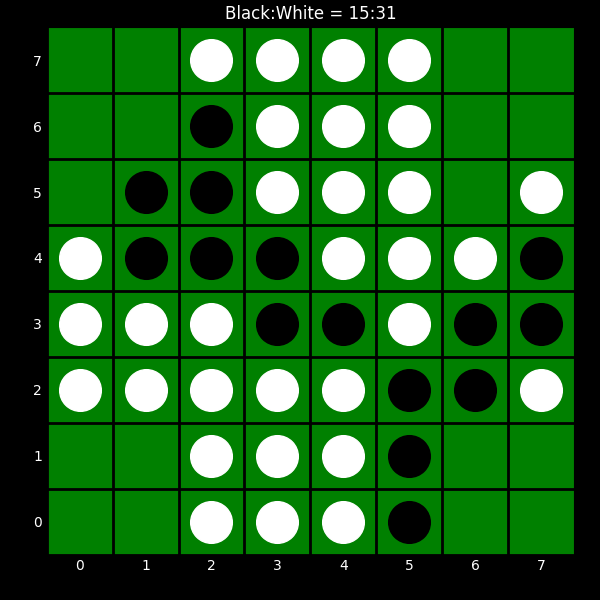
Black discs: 15
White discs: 31